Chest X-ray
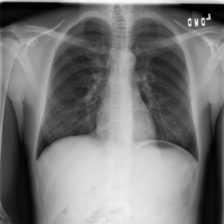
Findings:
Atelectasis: negative
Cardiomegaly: negative
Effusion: negative
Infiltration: negative
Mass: negative
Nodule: negative
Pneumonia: negative
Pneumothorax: negative
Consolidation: negative
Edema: negative
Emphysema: negative
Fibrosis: negative
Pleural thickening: negative
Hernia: negative